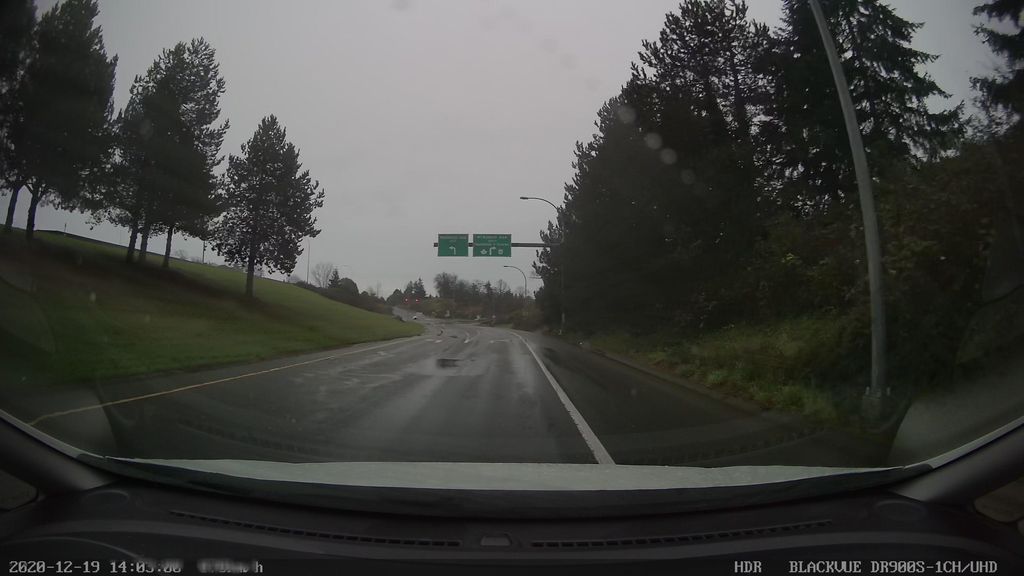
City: victoria